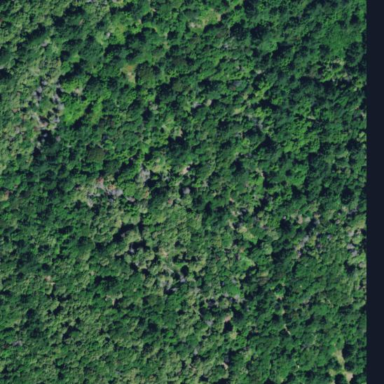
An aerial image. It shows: Forest area.